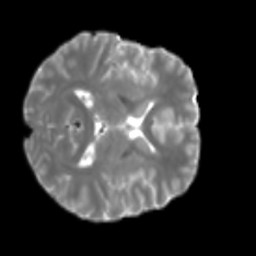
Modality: T2w
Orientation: axial
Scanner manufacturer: siemens
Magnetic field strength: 3 T
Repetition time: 4 s
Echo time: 0.0594 s